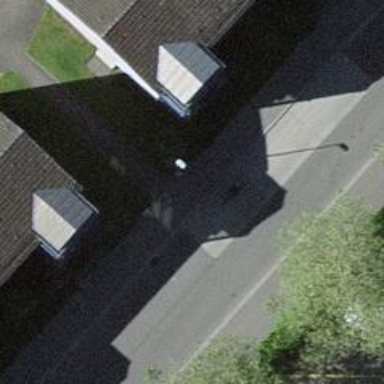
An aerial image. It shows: Residential road with asphalt surface. Both sides have sidewalks.